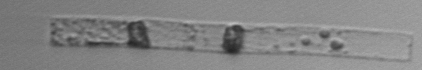
Label: Dactyliosolen_blavyanus